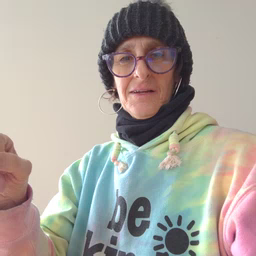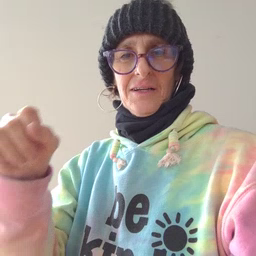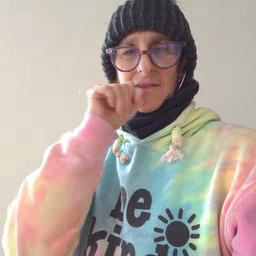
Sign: carrot